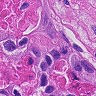
Metastatic tissue present: yes